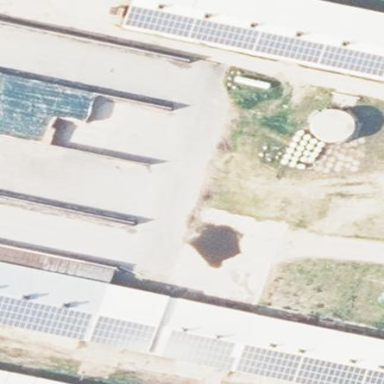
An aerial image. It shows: Building equipped with small solar photovoltaic panel for electricity generation.